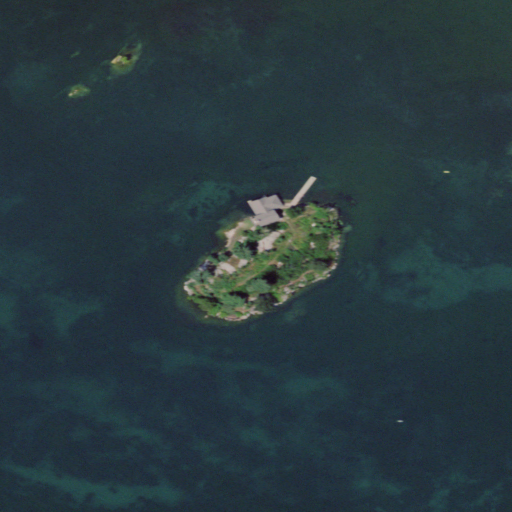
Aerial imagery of island in New York named Sargent Island containing open water and herbaceous wetlands